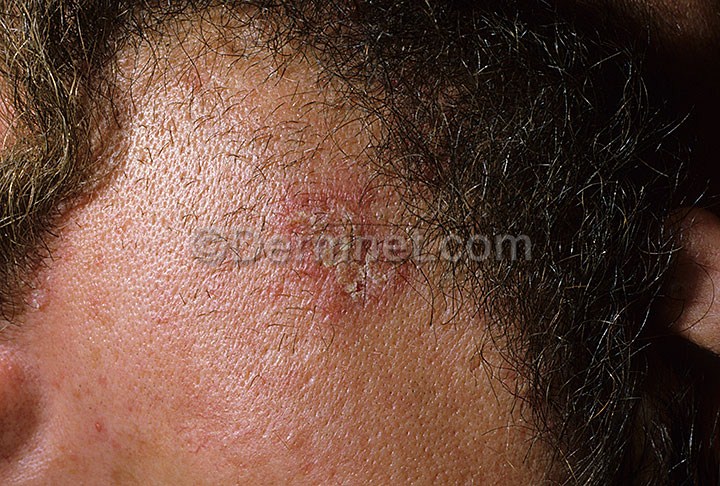
Disease: Lupus and other Connective Tissue diseases